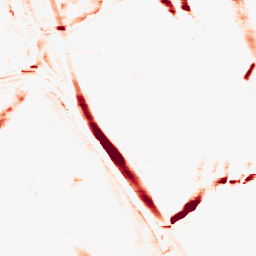
Category: morphological
Decomposition family: morphological_rect
Decomposition parameters: operation: opening
width: 20
height: 3
Upsampling method: bilinear
Upsampling parameters: scale: 8
Upsampling scale: 8